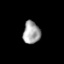
Tissue: prostate
Cell type: T cells
Senescence score: 0.7001
Nuclear area (px): 373
Mean DAPI intensity: 165.922